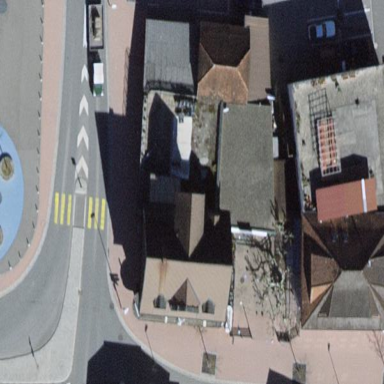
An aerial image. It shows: Retail building with gambrel roof.